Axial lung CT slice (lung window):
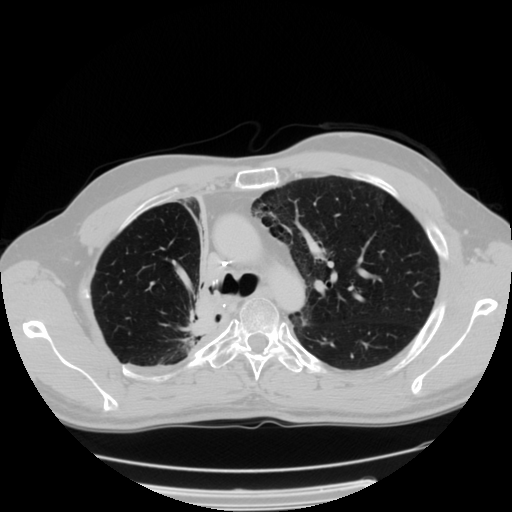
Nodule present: no